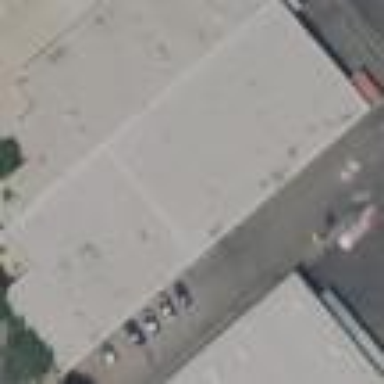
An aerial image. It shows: Warehouse building.